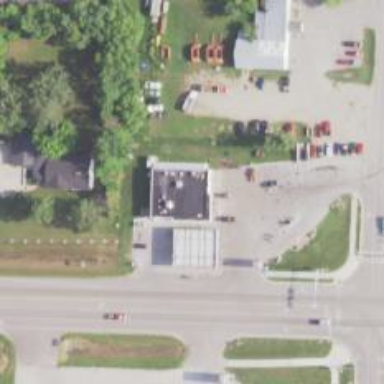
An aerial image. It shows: Convenience shop.